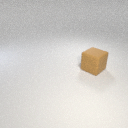
large brown rubber cube